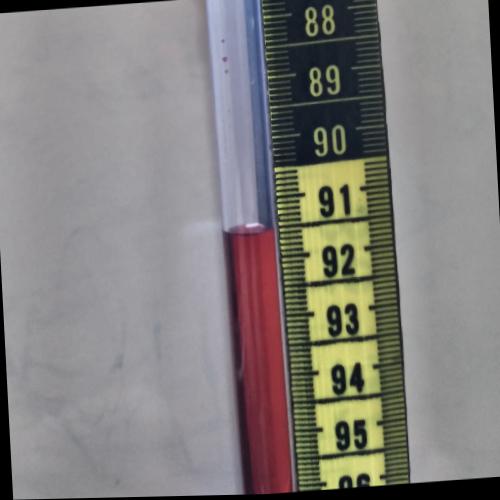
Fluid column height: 91.5 cm